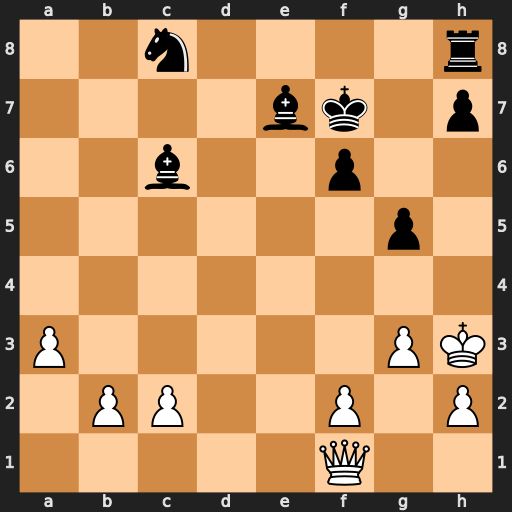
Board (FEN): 2n4r/4bk1p/2b2p2/6p1/8/P5PK/1PP2P1P/5Q2
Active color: w
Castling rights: -
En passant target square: -
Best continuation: Qc4+ Kg6 Qxc6